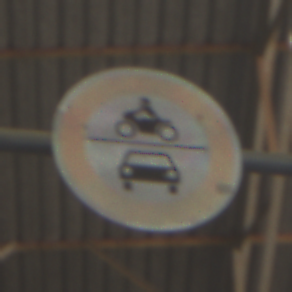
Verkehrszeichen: VerbotKraftfahrzeuge
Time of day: Midday
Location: Indoor (Urban)
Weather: NotSpecified
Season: NotSpecified
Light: Natural